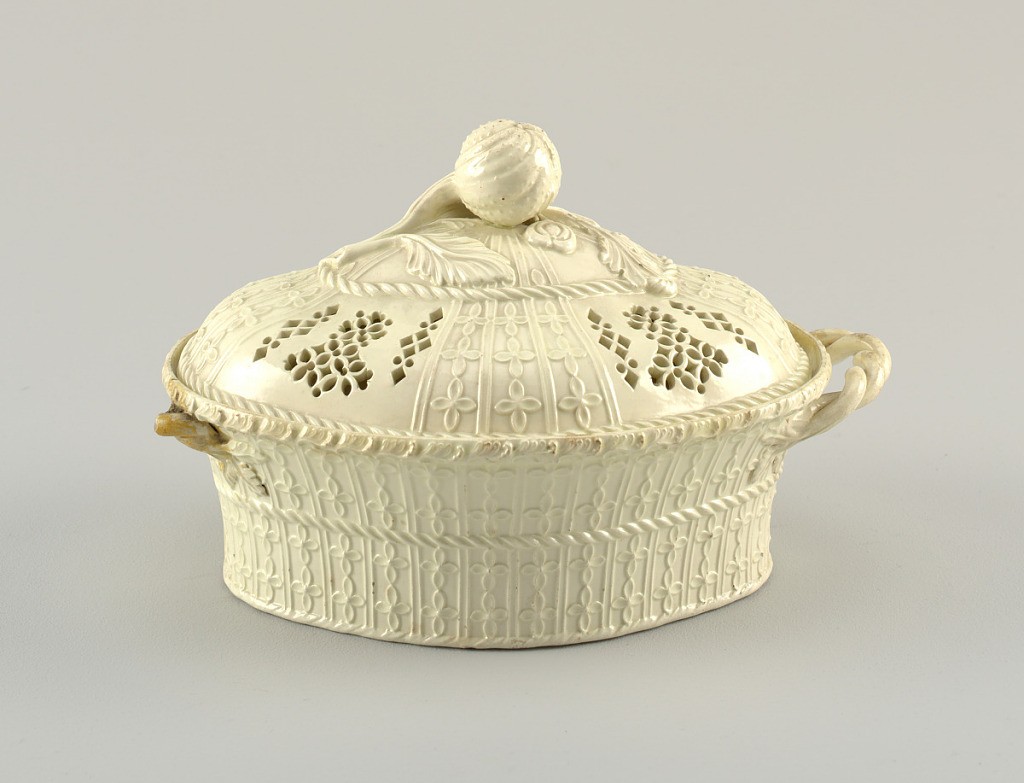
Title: Dish and cover
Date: mid- 18th century
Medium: Lead-glazed earthenware ("cream ware")
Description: Lozenge-shaped outline, with rounded corners. A) has a flaring rim, one twisted loop handle, sides with raised quatrefoil and cord design. B) has triangular panels of raised and pierced decoration and fruit branches as knob.